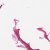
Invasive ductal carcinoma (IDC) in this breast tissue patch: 0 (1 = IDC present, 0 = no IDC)